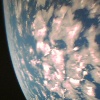
Label: cloud